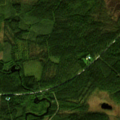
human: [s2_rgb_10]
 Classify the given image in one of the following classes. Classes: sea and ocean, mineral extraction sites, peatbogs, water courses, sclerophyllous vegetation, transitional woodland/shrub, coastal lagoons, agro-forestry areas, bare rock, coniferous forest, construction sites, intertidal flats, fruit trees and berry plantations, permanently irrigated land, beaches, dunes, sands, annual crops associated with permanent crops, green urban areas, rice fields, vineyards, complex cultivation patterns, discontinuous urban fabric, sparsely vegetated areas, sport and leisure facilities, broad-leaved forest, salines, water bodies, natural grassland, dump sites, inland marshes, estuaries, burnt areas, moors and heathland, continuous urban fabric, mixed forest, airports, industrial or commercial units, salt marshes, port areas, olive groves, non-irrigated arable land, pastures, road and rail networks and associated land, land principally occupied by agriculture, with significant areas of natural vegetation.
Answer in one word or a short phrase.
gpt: coniferous forest, transitional woodland/shrub